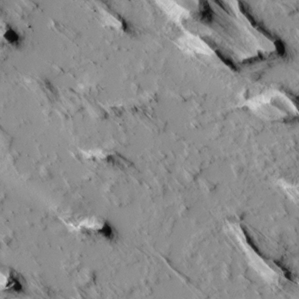
Label: non_frost